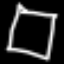
Label: square